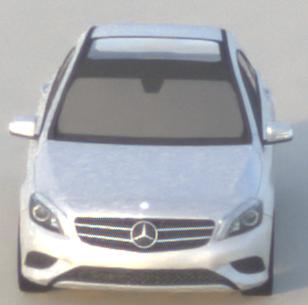
Make: Mercedes-Benz
Model: A 180
Detailed model: A-Class (176)
Model produced from: 2012/09
Model produced until: 2015/07
Doors: 5
Color: white
Road condition: dry road
Daytime: sunrise or sunset
Contrast: low contrast